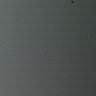
Metastatic tissue present: no